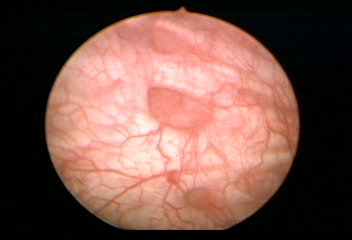
Modality: WLC
Class: Normal mucosa
Bladder cancer association: No